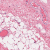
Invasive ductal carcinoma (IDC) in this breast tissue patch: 0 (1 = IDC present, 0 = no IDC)